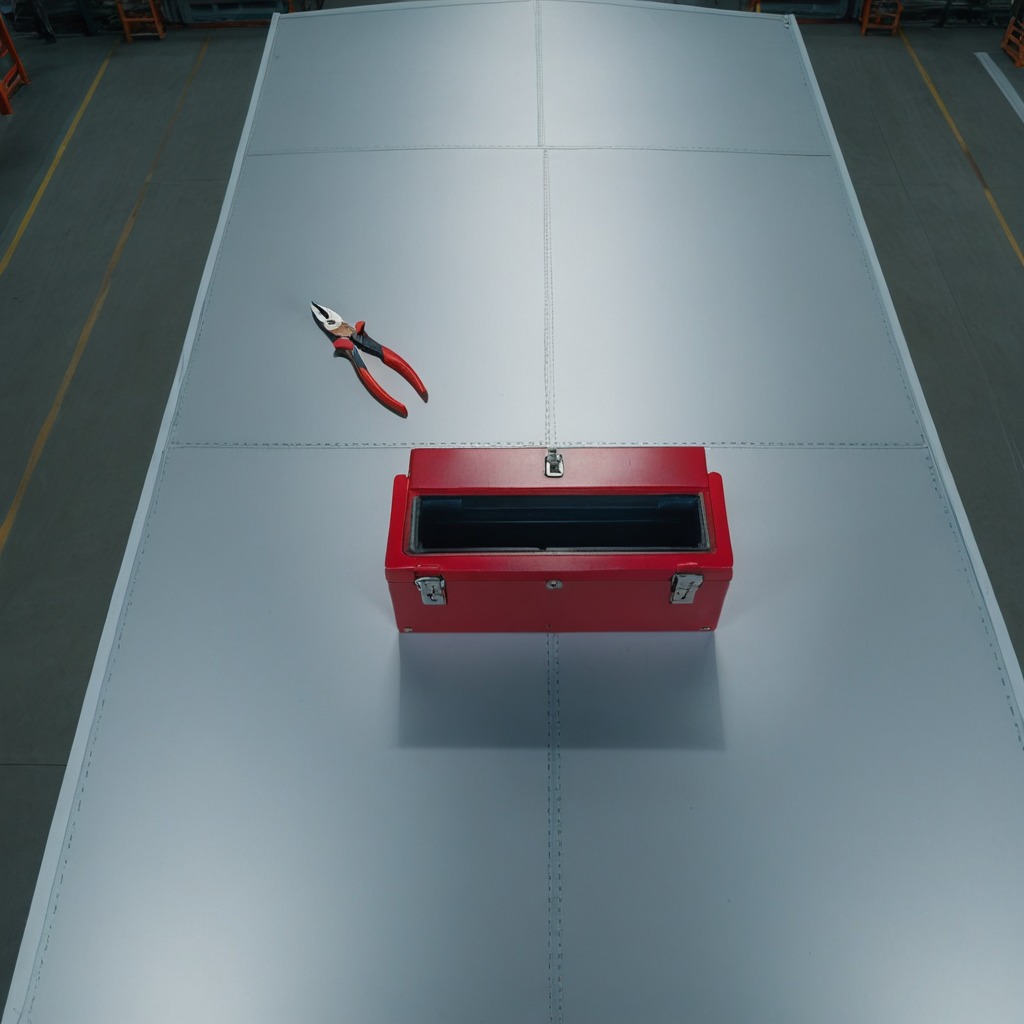
A plier is lying on the toolbox surface in an airplane hangar workshop 8K.